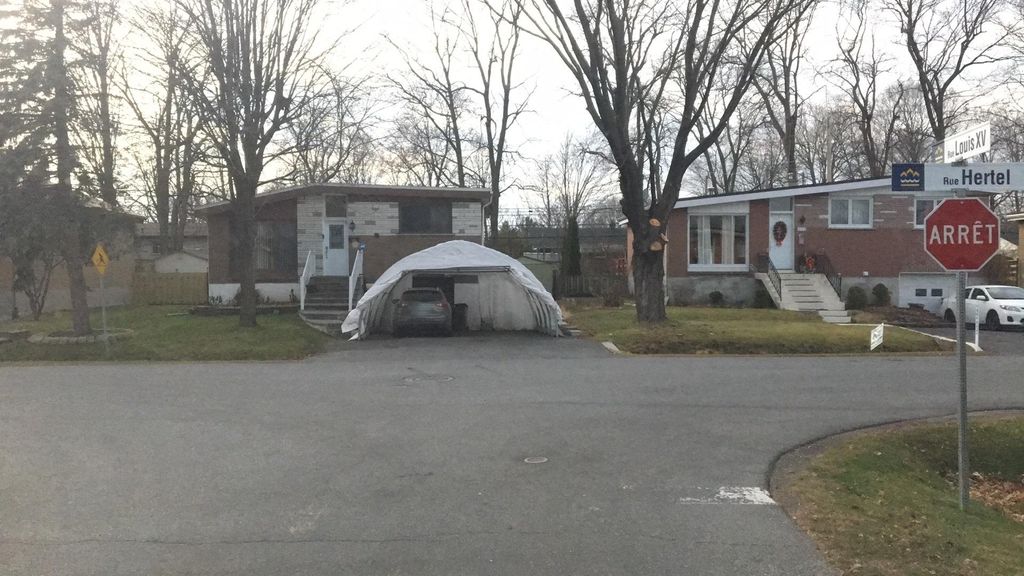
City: montreal